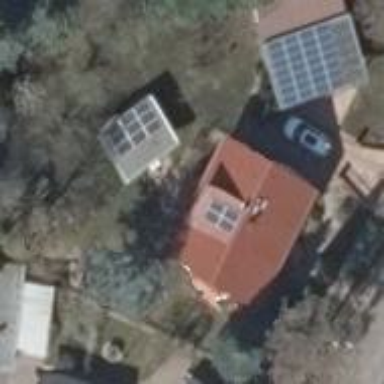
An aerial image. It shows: Small solar photovoltaic panel used as generator to produce electricity.